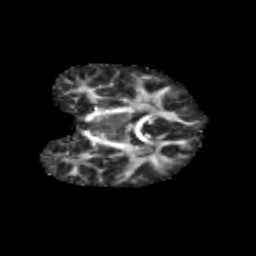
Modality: FA
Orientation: coronal
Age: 11
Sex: female
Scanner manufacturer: siemens
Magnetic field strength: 3 T
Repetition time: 3.8 s
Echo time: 0.07 s